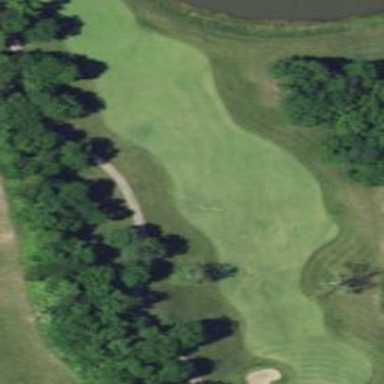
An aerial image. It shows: Grassy area designated as golf fairway.